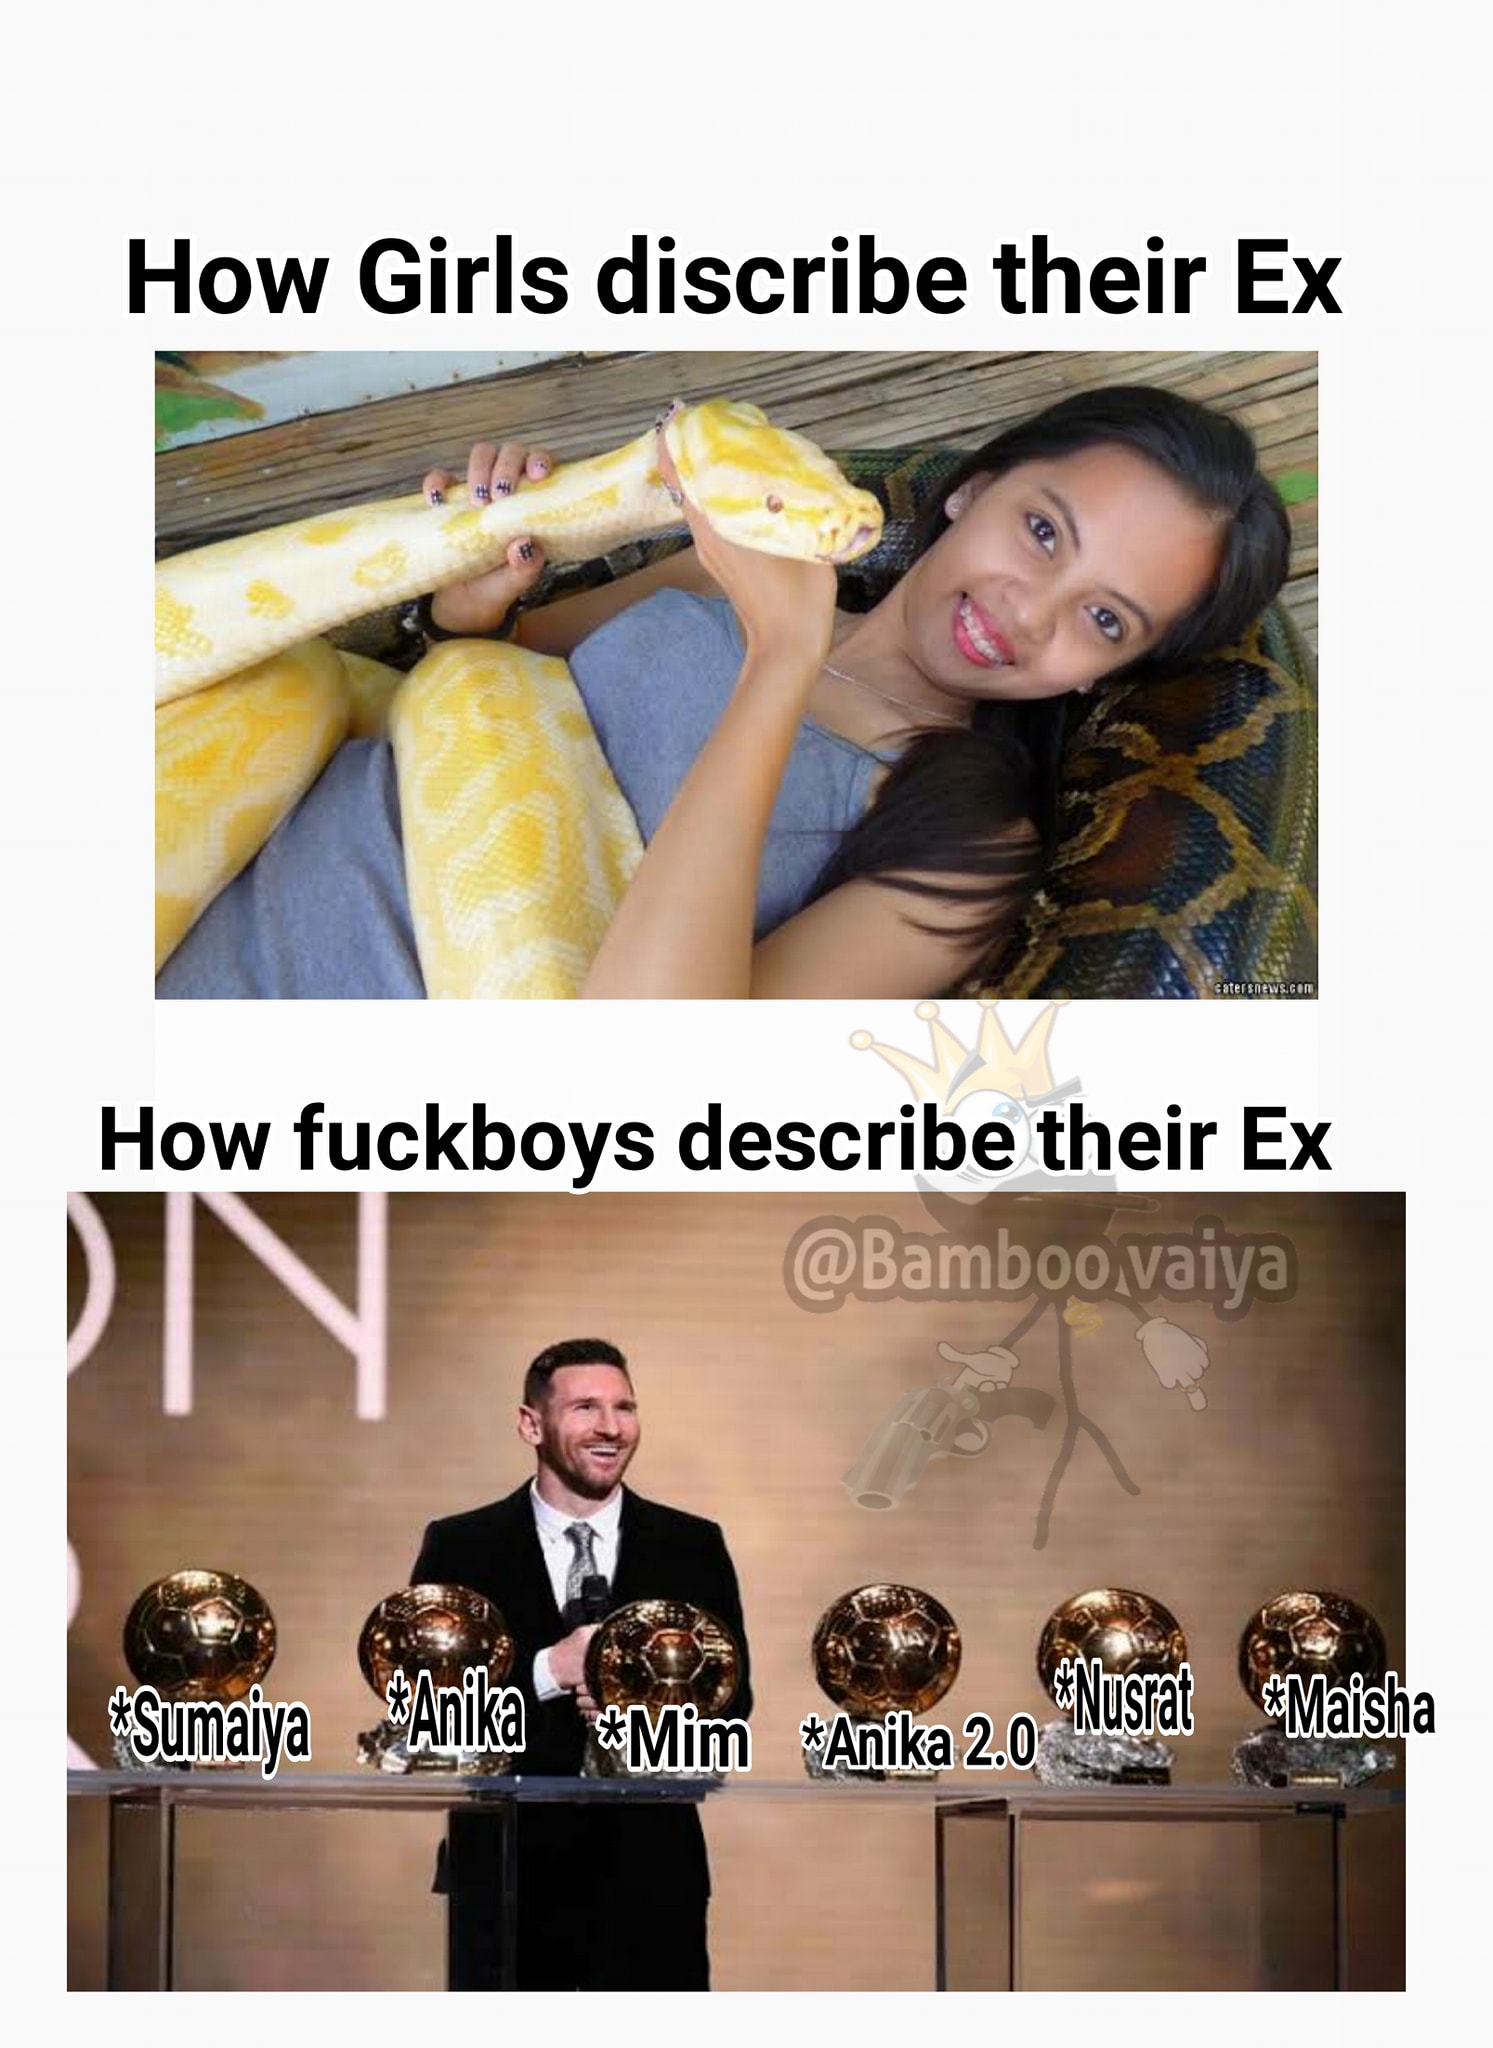
Caption: How Girls discribe their Ex    How fuckboys describe their Ex  *Sumaiya  *Anika * Mim  *Anika 2.0   * Nusrat   *Maisha
Label: hate